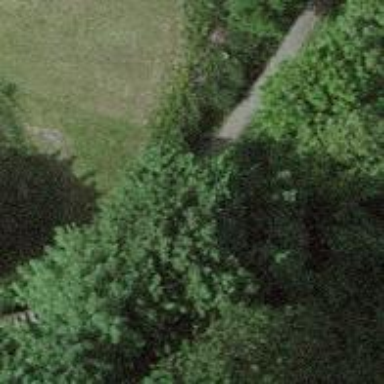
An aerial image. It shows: Unpaved steps.